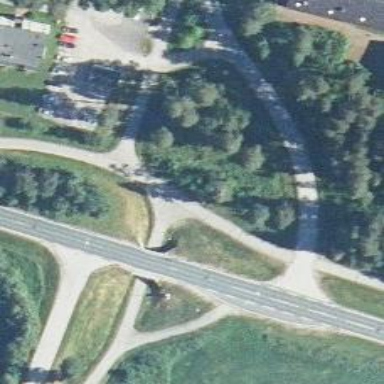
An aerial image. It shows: Asphalt cycleway.